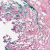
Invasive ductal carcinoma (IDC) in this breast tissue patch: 0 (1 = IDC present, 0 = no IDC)